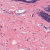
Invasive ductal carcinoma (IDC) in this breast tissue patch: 0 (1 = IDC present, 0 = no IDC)